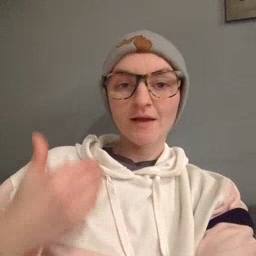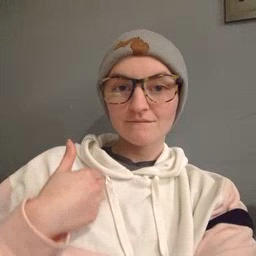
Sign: have